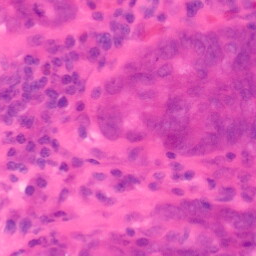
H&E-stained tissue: Colon